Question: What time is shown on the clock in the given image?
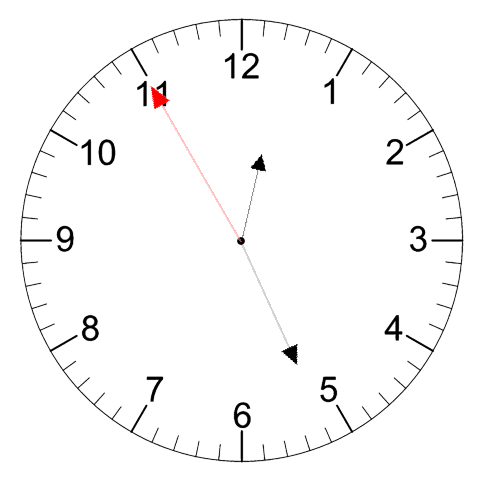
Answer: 12:25:55